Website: walmart
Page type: customer-info-address
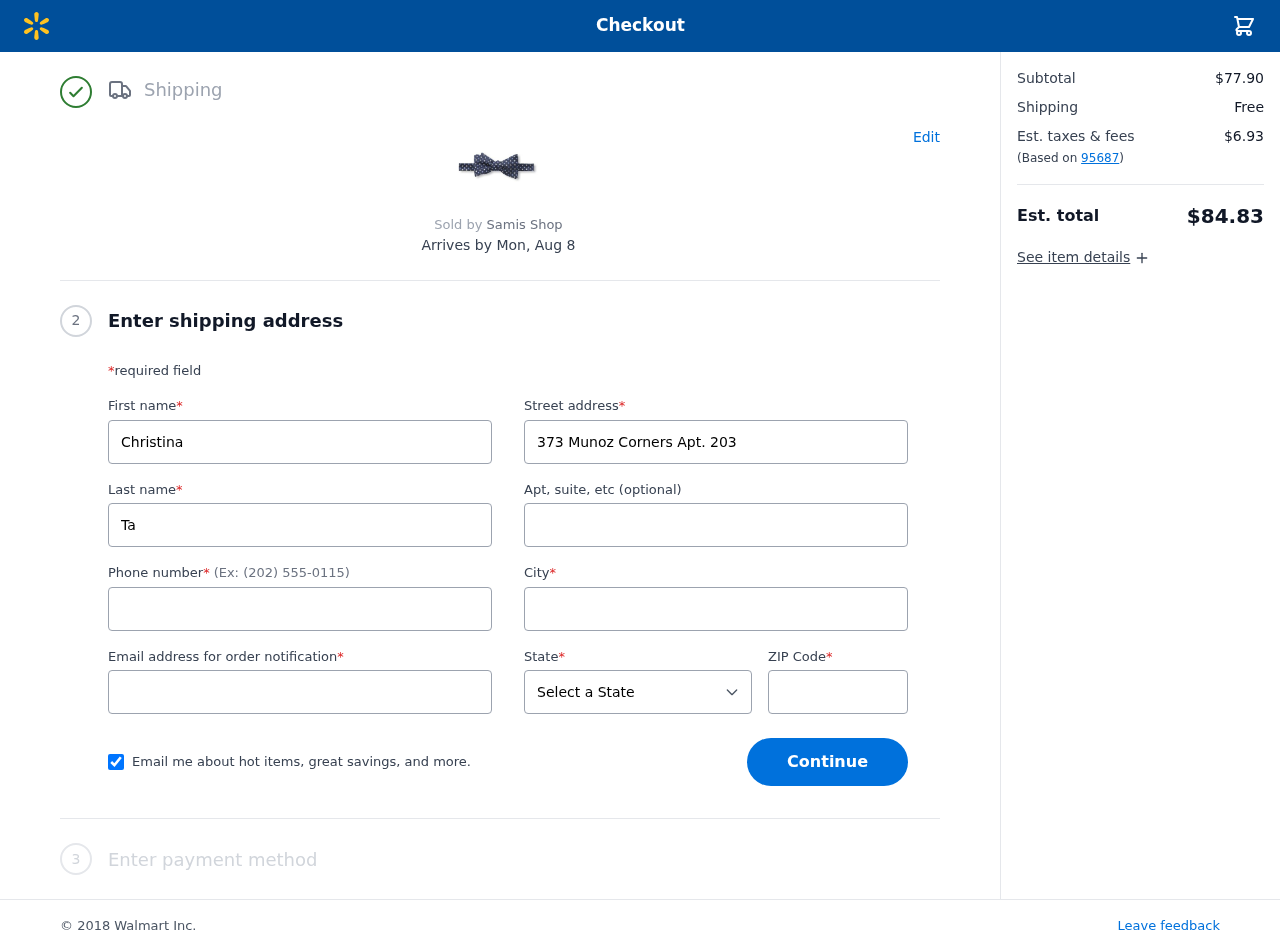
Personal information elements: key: PII_CITY
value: Walkerfort
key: PII_EMAIL
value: ctaylor@hotmail.com
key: PII_FIRSTNAME
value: Christina
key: PII_LASTNAME
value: Taylor
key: PII_PHONE
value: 8563133734
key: PII_POSTCODE
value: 95687
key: PII_STATE
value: Wisconsin
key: PII_STREET
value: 373 Munoz Corners Apt. 203
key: PII_STREET2
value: Apt. 792
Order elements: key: ORDER_DELIVERY_DATE
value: Mon, Aug 8
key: ORDER_SUBTOTAL
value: $77.90
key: ORDER_SHIPPING_COST
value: Free
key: ORDER_TAX
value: $6.93
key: ORDER_TOTAL
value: $84.83